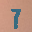
Label: 7